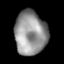
Tissue: lung
Cell type: Epithelial cells
Senescence score: 0.2169
Nuclear area (px): 1386
Mean DAPI intensity: 146.493